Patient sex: M
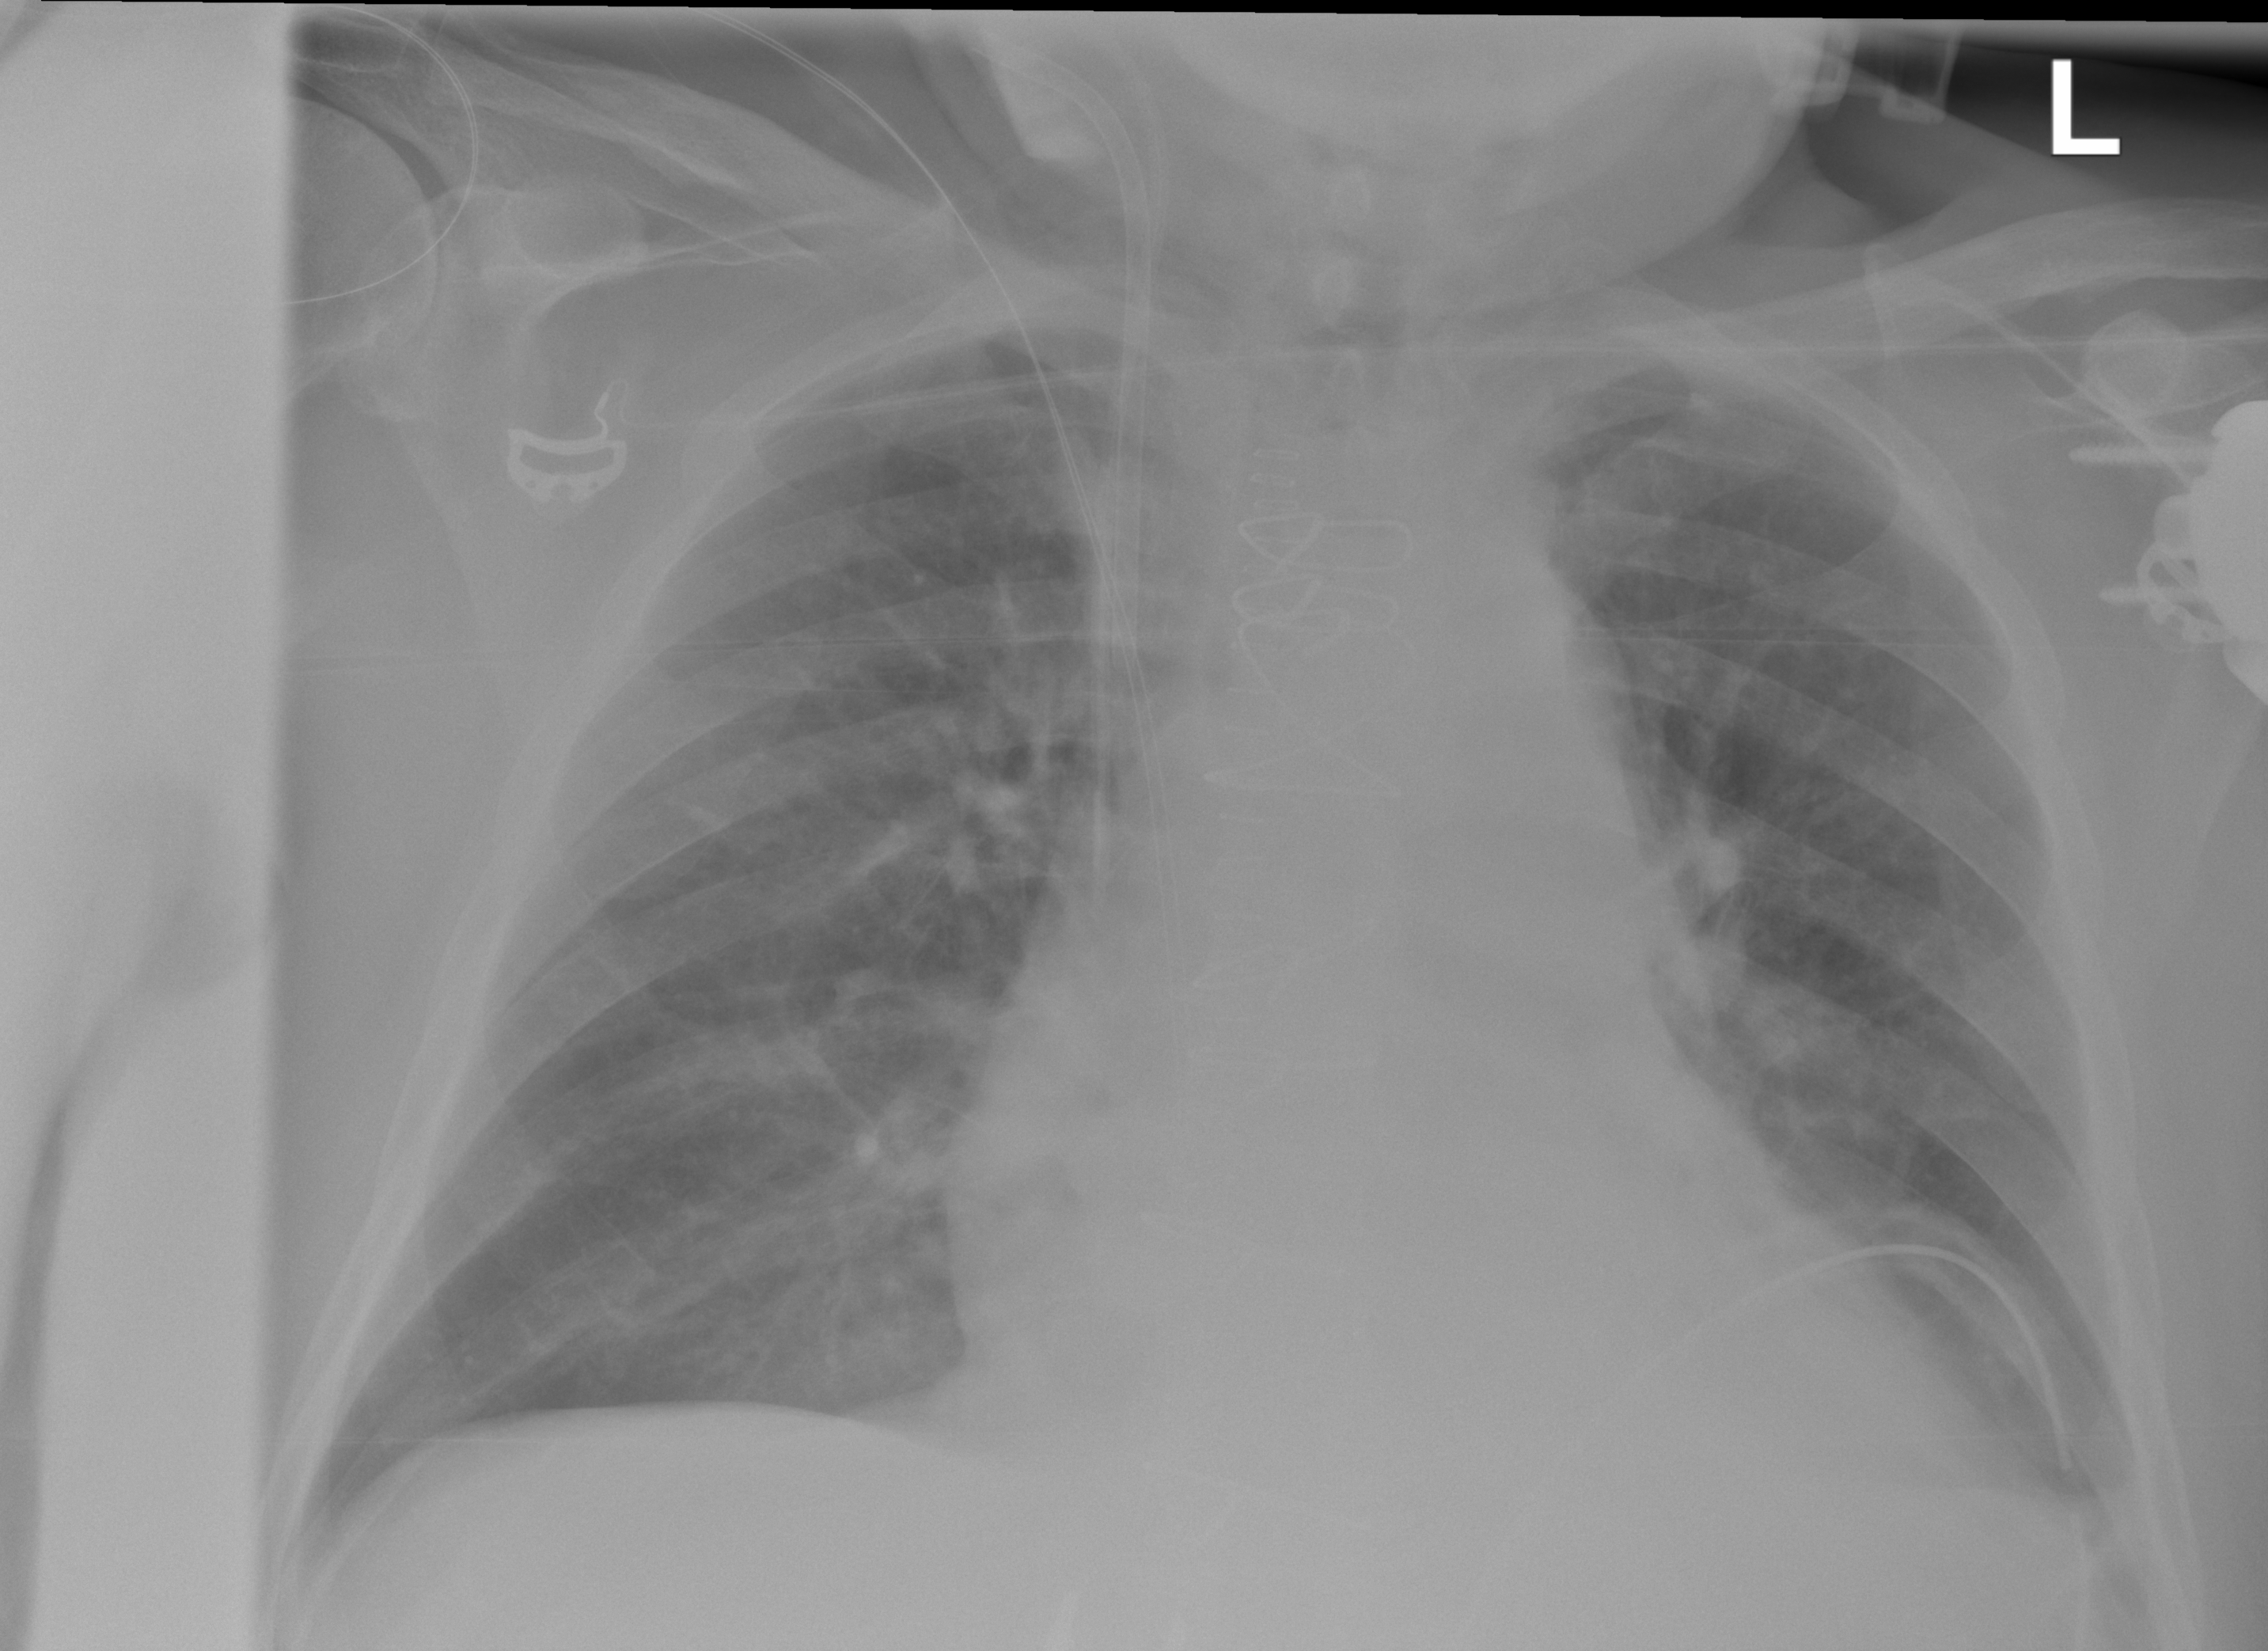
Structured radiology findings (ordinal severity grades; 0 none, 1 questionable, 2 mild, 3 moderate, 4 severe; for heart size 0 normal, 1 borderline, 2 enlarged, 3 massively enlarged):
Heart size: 0
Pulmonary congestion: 2
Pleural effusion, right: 0
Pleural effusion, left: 0
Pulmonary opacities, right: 0
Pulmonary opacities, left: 0
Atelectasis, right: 0
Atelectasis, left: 0